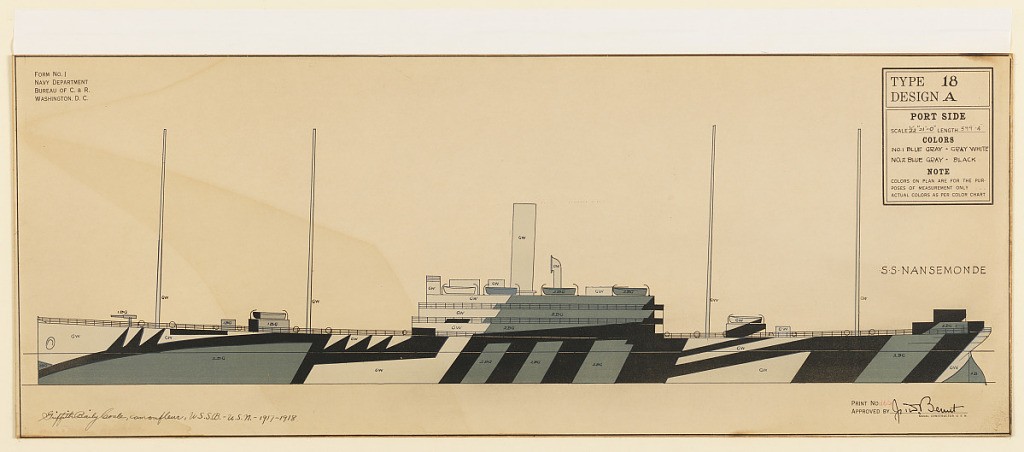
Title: Port Side of S.S. Nansemonde, Showing Camouflage
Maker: Griffith Baily Coale, American, 1890–1950
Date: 1917–18
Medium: Color lithograph on paper, laid down on cardboard
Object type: Print
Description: The ship faces left. Stripe camouflage. Specifications given in box, upper right. Approved, lower right.